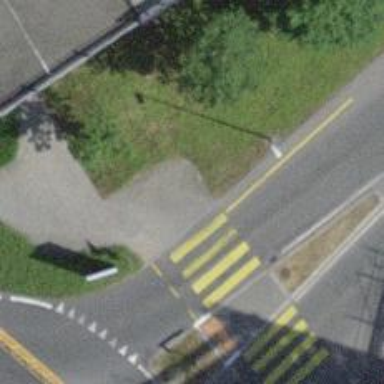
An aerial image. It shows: Kerb serving as barrier.